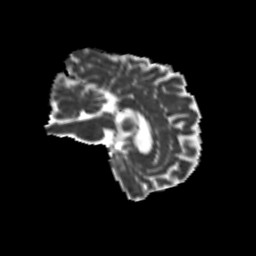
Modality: MD
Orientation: sagittal
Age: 59
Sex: female
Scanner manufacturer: siemens
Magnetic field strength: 3 T
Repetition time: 8.6 s
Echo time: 0.095 s